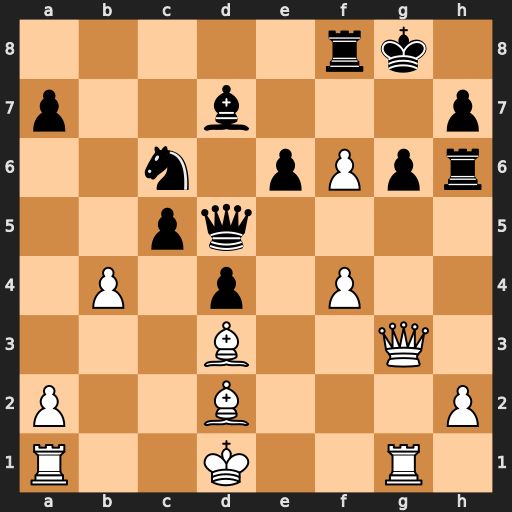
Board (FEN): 5rk1/p2b3p/2n1pPpr/2pq4/1P1p1P2/3B2Q1/P2B3P/R2K2R1
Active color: w
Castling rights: -
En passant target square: -
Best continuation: f5 Ne5 Bxh6